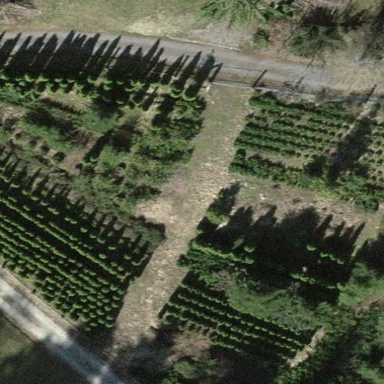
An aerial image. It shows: Plant nursery area.